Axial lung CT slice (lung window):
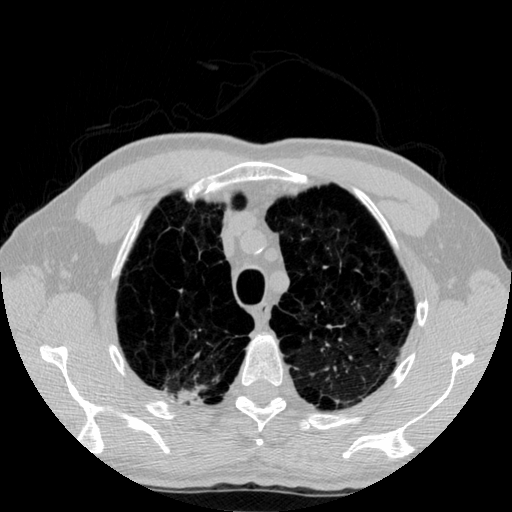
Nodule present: no